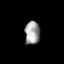
Tissue: prostate
Cell type: T cells
Senescence score: 0.7486
Nuclear area (px): 343
Mean DAPI intensity: 157.793